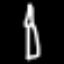
Label: pencil